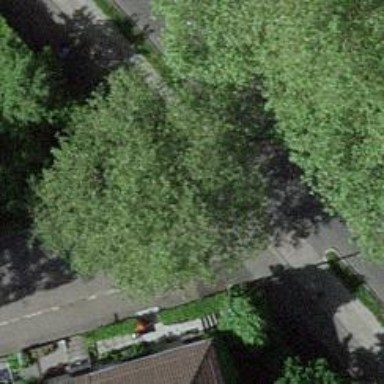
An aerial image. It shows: Residential road with asphalt surface and sidewalk on the left.